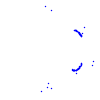
Particle: kaon